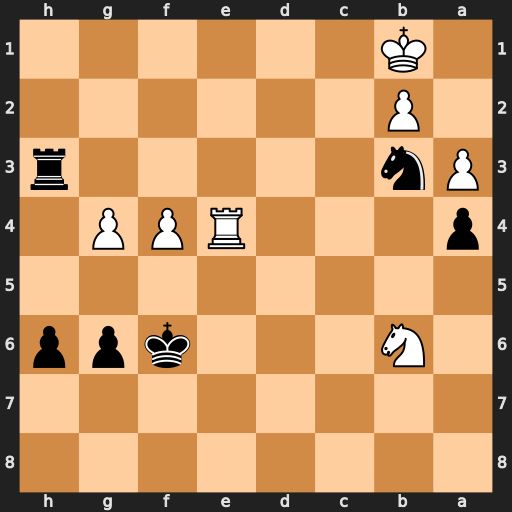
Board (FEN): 8/8/1N3kpp/8/p3RPP1/Pn5r/1P6/1K6
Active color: b
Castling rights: -
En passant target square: -
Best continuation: Nd2+ Kc2 Nxe4